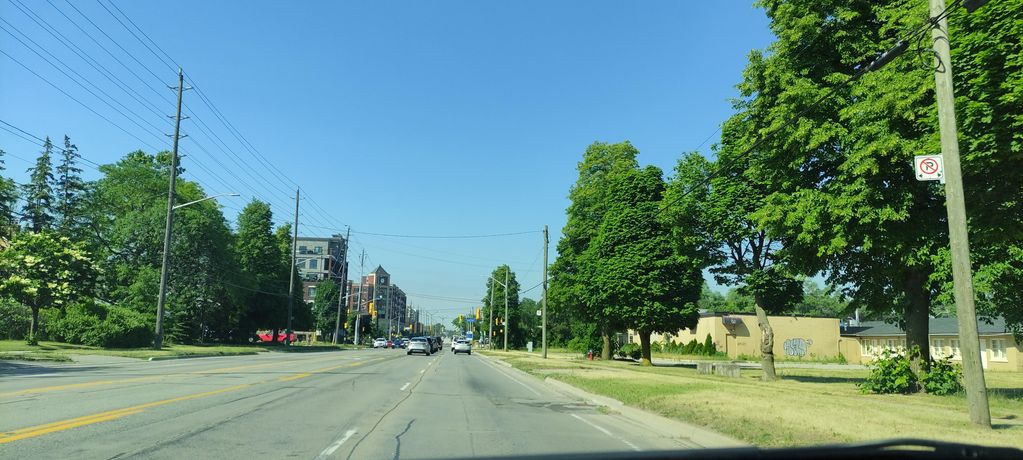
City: hamilton